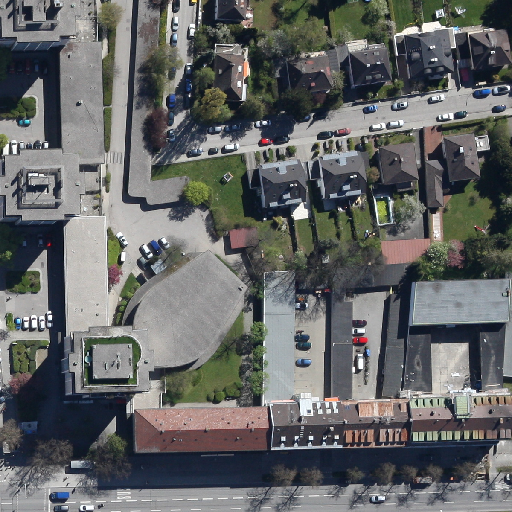
Referring expression: sidewalk along with tree